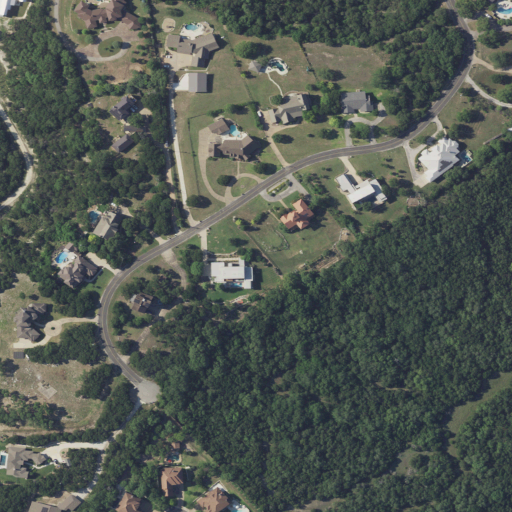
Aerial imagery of mountain in Texas named Flint Rock Hill containing evergreen forest, low intensity development, open development, medium intensity development, and high intensity development